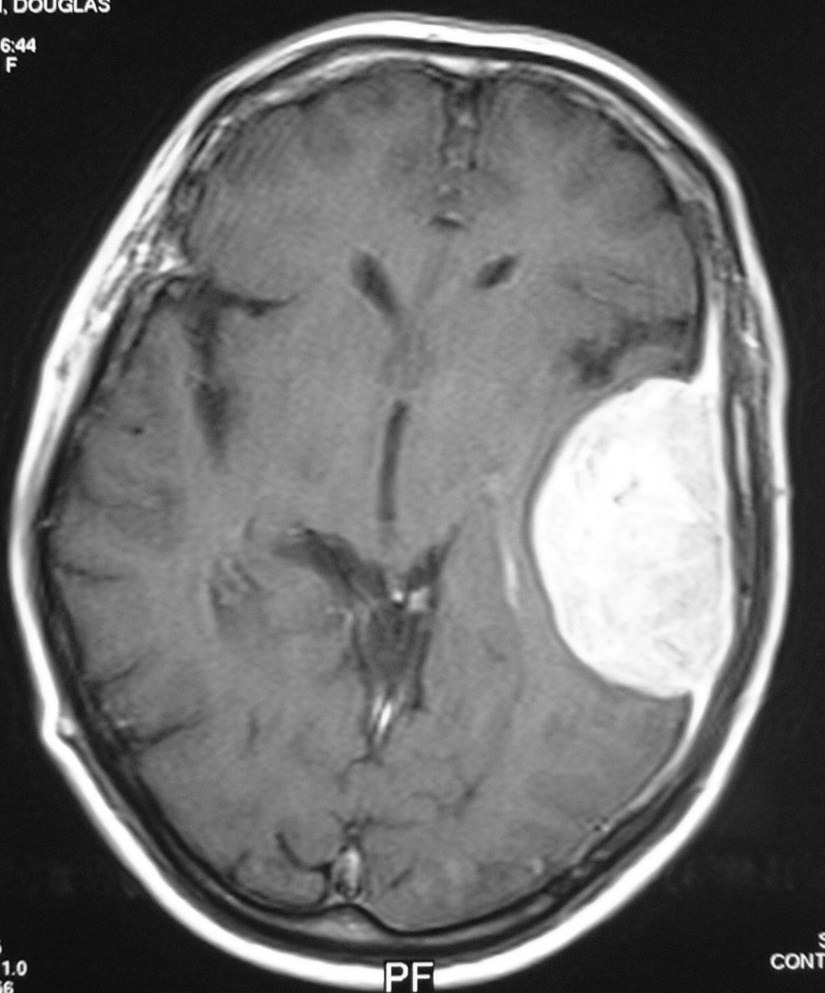
Label: meningioma